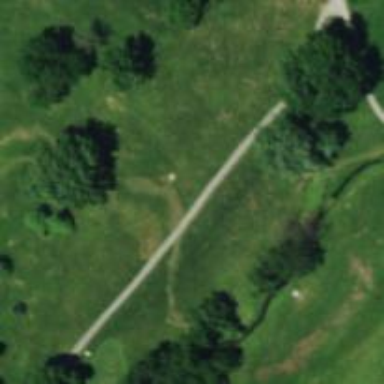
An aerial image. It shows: Service road with high-quality grade1 tracktype. It resembles golf cart path.